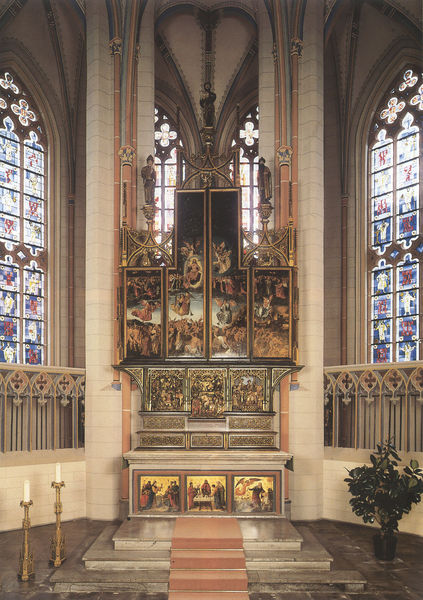
Titel: Annenaltar
Künstler: Adrian van Overbeck
Standort: Kempen, Propsteikirche (EU - D - NRW)
Schlagwörter: gemälde, blumen, fenster, holz, raum, tisch, malerei, teppich, architektur, stein, innenraum, kirche, figur, gold, innen, gotik, skulptur, vase, treppe, treppen, kerzen, stufen, plastik, geschlossen, foto, altar, hochaltar, schnitzerei, skulpturen, glasfenster, gotisch, spitzbogen, mittelalter, apsis, romanik, chor, heilige, szenen, altarbild, maßwerk, predella, retabel, chorraum, flügelaltar, klappaltar, heiligen, jüngste gericht, skulpuren